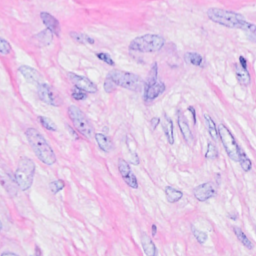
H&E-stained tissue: Breast